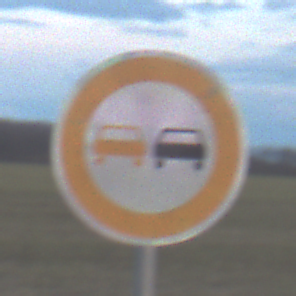
Verkehrszeichen: Ueberholverbot
Umgebung: Outdoor, Nature
Tageszeit: SunriseSunset
Wetter: PartlyCloudy
Licht: Natural
Jahreszeit: NotSpecified
Kontrast: LowContrast